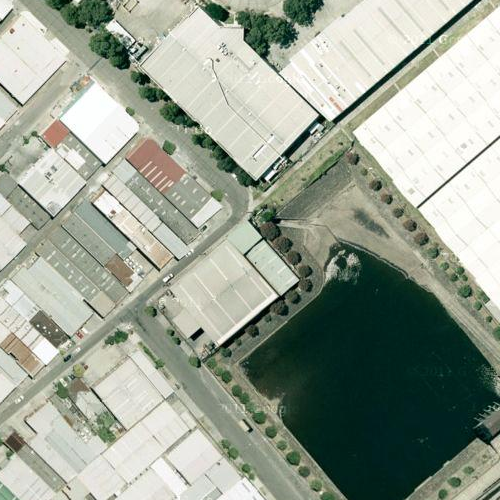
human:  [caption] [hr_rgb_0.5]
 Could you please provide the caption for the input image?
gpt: An industrial area with many white buildings and some roads go through this area .

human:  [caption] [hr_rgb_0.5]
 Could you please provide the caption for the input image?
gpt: Some roads with plants on the roadside go through the industrial area .

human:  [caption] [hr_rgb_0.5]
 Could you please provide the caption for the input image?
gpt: This is an industrial area with some different white buildings .

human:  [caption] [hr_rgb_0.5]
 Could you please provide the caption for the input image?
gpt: An industrial area with many white buildings and some roads go through this area .

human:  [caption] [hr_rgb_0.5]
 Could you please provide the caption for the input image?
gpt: There are some white buildings in the industrial area with some roads go through .